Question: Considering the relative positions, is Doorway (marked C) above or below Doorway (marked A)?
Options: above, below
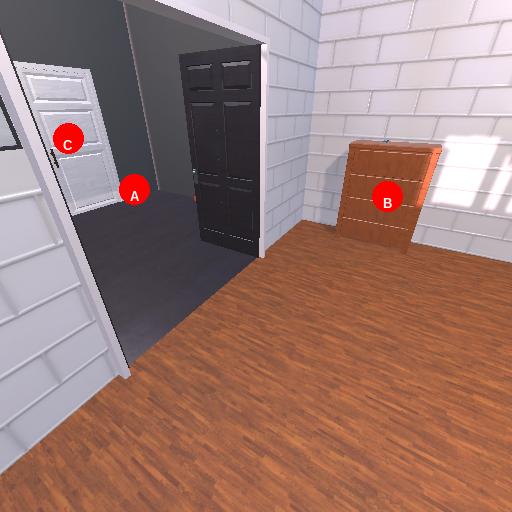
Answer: above